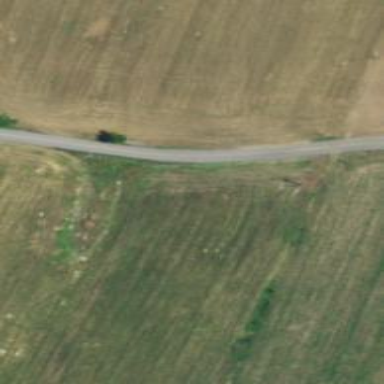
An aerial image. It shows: Unclassified road.